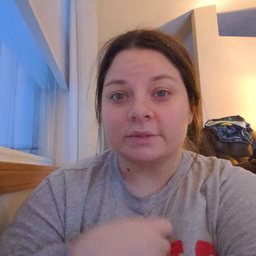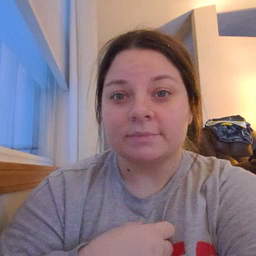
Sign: nose